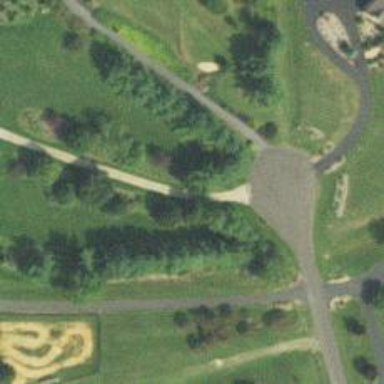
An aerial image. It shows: Driveway.